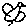
Label: bird